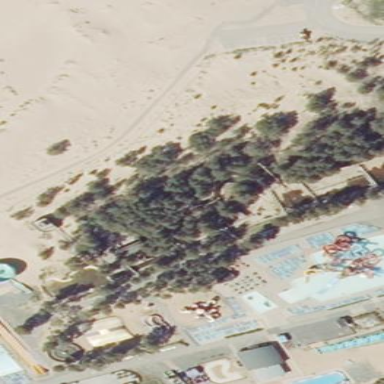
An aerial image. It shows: Theme park.